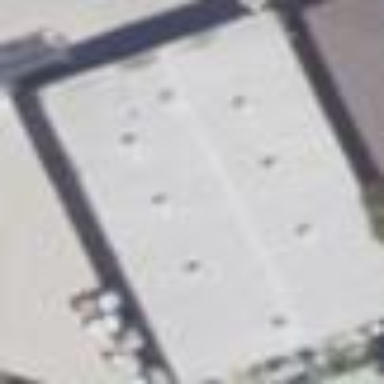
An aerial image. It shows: Building.